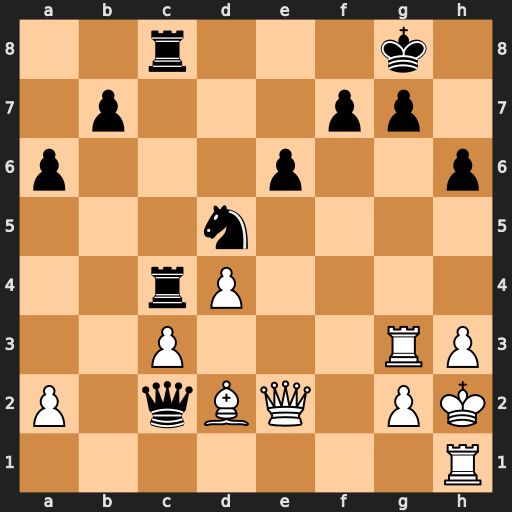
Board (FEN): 2r3k1/1p3pp1/p3p2p/3n4/2rP4/2P3RP/P1qBQ1PK/7R
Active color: w
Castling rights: -
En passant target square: -
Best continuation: Rxg7+ Kxg7 Bxh6+ Kxh6 Qxc2